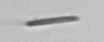
Label: fiber